Interaction volume radius: 5 \u00c5
Interaction volume height: 20 \u00c5
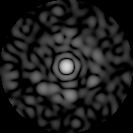
Disorder parameter: 0.8382